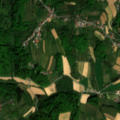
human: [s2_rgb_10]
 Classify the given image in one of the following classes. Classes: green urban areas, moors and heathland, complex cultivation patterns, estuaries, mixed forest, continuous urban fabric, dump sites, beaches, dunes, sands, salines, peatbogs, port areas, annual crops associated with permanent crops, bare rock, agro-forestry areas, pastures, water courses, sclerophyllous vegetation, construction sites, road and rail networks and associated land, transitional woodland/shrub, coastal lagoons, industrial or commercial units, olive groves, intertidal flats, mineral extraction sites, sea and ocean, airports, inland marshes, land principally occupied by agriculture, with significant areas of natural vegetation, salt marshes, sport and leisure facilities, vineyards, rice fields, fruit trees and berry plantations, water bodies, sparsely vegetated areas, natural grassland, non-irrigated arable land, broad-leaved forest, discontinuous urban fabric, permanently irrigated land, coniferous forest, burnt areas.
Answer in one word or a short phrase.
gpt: non-irrigated arable land, complex cultivation patterns, broad-leaved forest, mixed forest